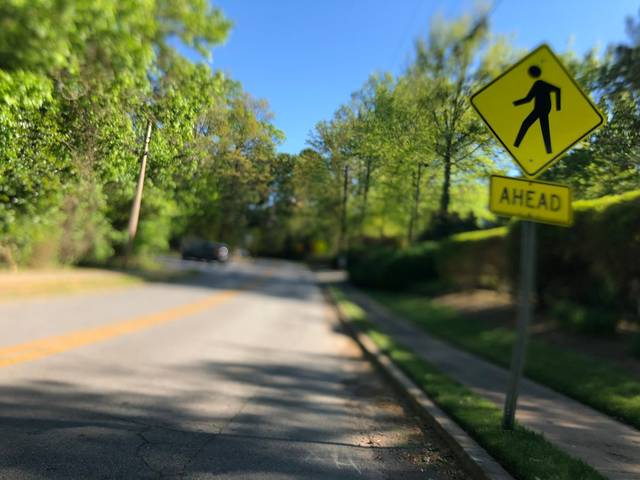
Region: United States
Coordinates: 33.809, -84.308